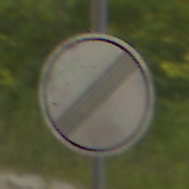
Verkehrszeichen: EndeSaemtlicherBegrenzungen
Umgebung: Outdoor, RoadRail
Tageszeit: SunriseSunset
Wetter: Clear
Licht: Natural
Jahreszeit: NotSpecified
Kontrast: LowContrast